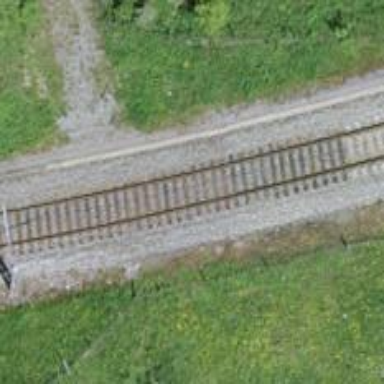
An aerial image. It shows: Single-track railway with electrified contact lines.